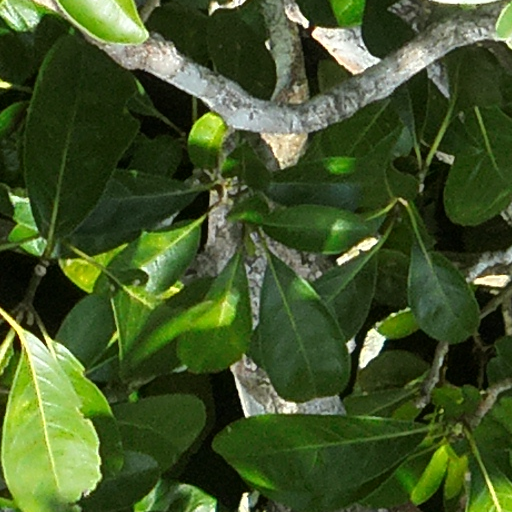
Species: Guapira myrtiflora
GBIF accepted scientific name: Guapira myrtiflora
Crown area (m\u00b2): 122.033